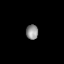
Tissue: lung
Cell type: Myeloid cells
Senescence score: 0.6565
Nuclear area (px): 172
Mean DAPI intensity: 146.587